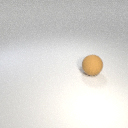
large brown rubber sphere